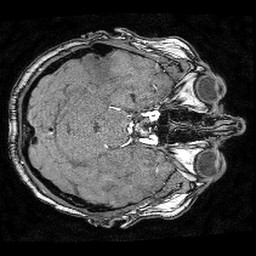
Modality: angio
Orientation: axial
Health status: ill
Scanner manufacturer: philips
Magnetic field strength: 3 T
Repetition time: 0.01873 s
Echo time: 0.00349 s